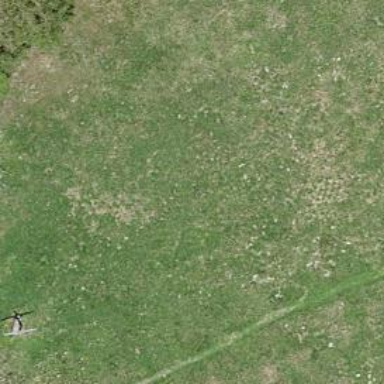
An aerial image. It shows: Wayside cross with historic significance.